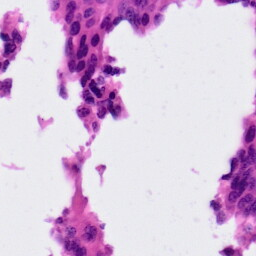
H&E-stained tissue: Ovarian